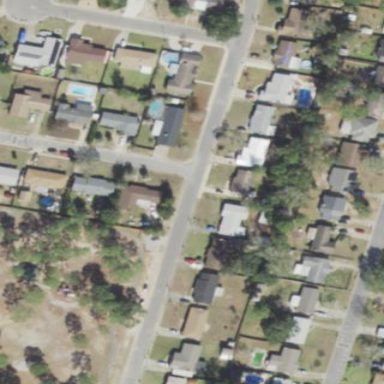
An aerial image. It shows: Residential area consisting of single-family homes.